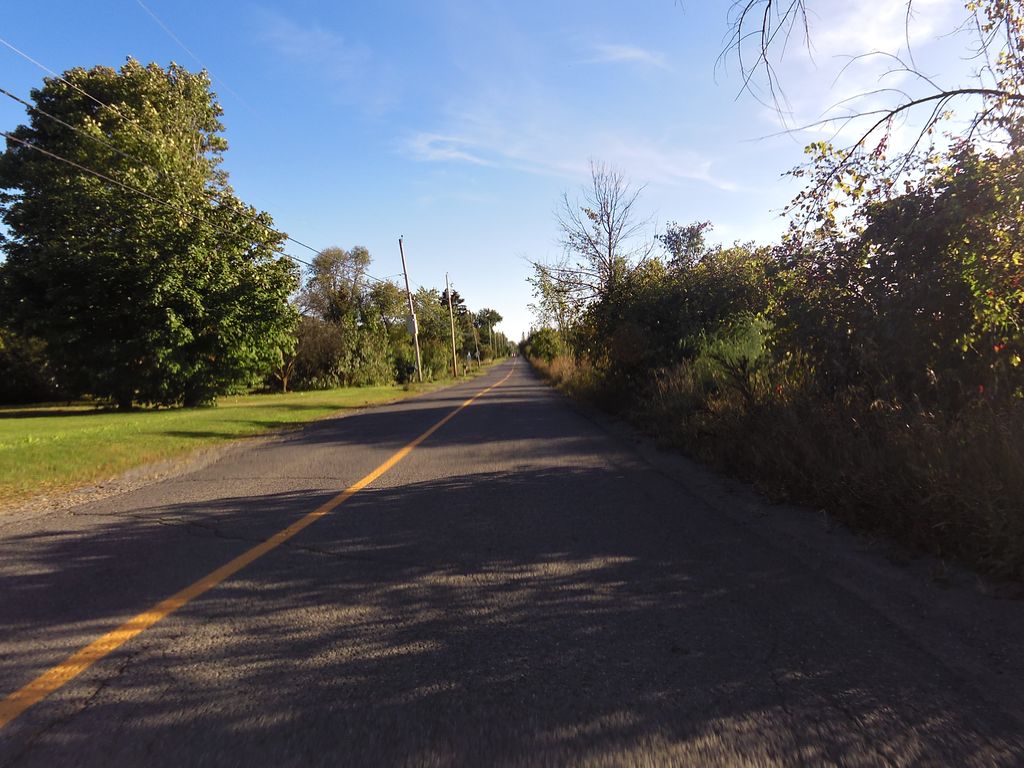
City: ottawa-gatineau